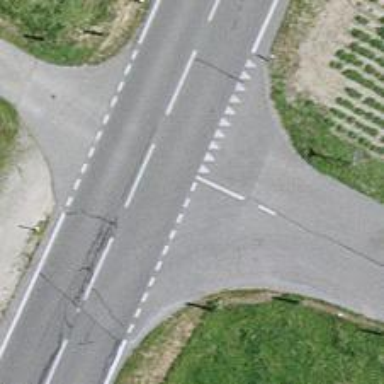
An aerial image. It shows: Road with "give way" sign.